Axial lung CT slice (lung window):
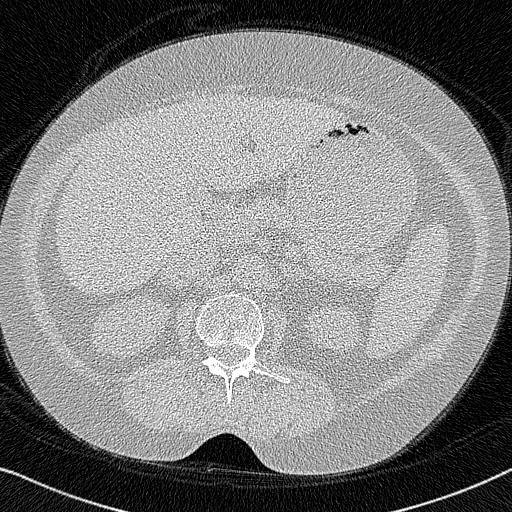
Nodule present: no